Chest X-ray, PA view. Patient: 65 years old, sex F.
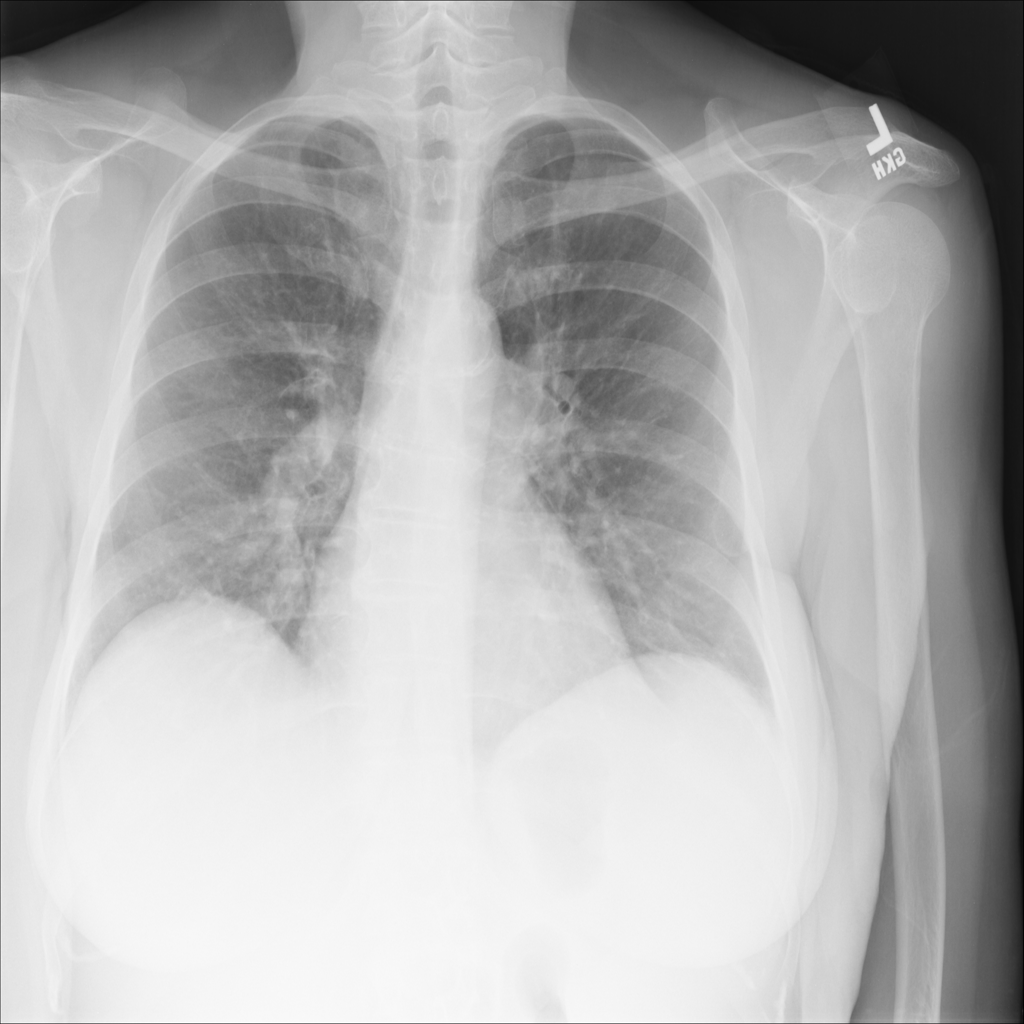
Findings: No Finding